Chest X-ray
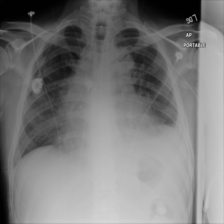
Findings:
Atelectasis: positive
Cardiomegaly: negative
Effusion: positive
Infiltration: negative
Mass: positive
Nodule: negative
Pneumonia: negative
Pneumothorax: negative
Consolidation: positive
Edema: negative
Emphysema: negative
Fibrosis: negative
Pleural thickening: negative
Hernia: negative